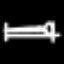
Label: bed